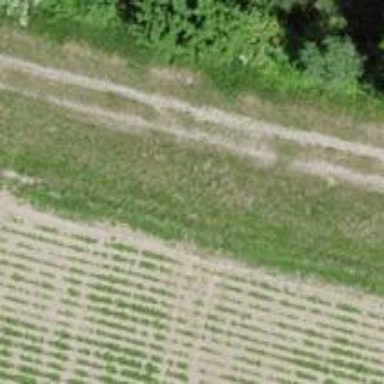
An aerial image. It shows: Unpaved track with grade3 tracktype.